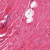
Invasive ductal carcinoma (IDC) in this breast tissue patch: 0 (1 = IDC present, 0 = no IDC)